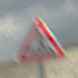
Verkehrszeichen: FussgaengerueberwegRechts
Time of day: MorningAfternoon
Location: Outdoor (Beach)
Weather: PartlyCloudy
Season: NotSpecified
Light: Natural